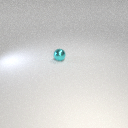
small cyan metal sphere